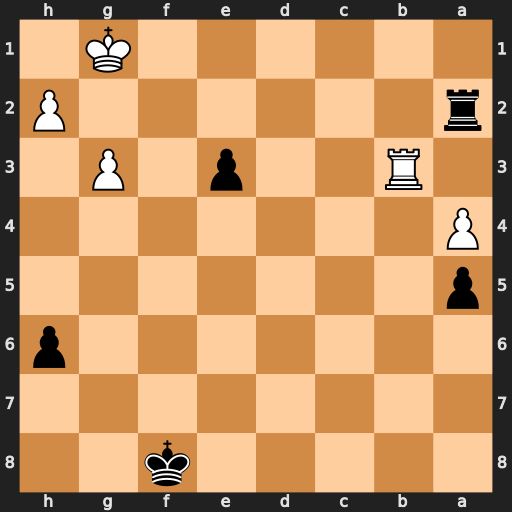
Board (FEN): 5k2/8/7p/p7/P7/1R2p1P1/r6P/6K1
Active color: b
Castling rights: -
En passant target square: -
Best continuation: Ra1+ Kg2 e2